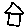
Label: house